Interaction volume radius: 10 \u00c5
Interaction volume height: 35 \u00c5
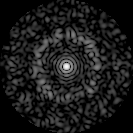
Disorder parameter: 0.8215